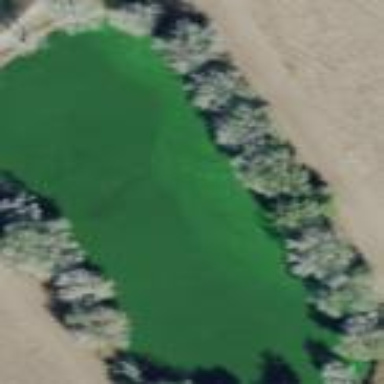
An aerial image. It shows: Water hazard in golf course. The hazard is natural water feature.